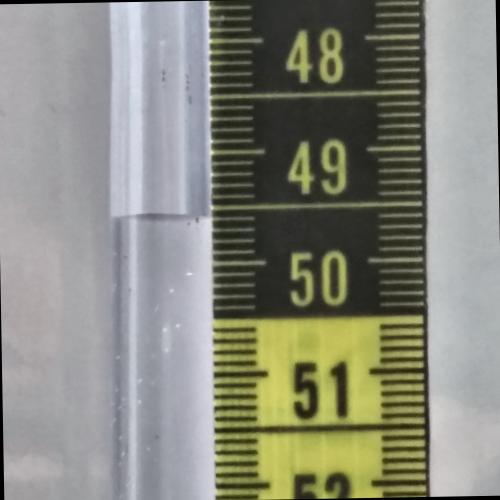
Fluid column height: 49.6 cm